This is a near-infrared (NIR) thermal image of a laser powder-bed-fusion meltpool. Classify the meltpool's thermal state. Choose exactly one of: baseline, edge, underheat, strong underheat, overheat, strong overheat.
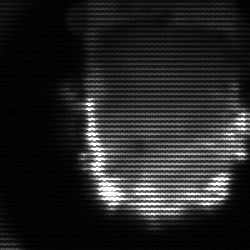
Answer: baseline